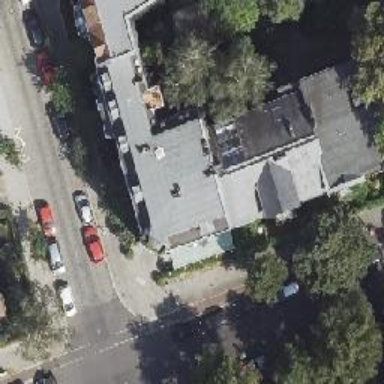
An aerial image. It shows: Restaurant.